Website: lowes
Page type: account-selection
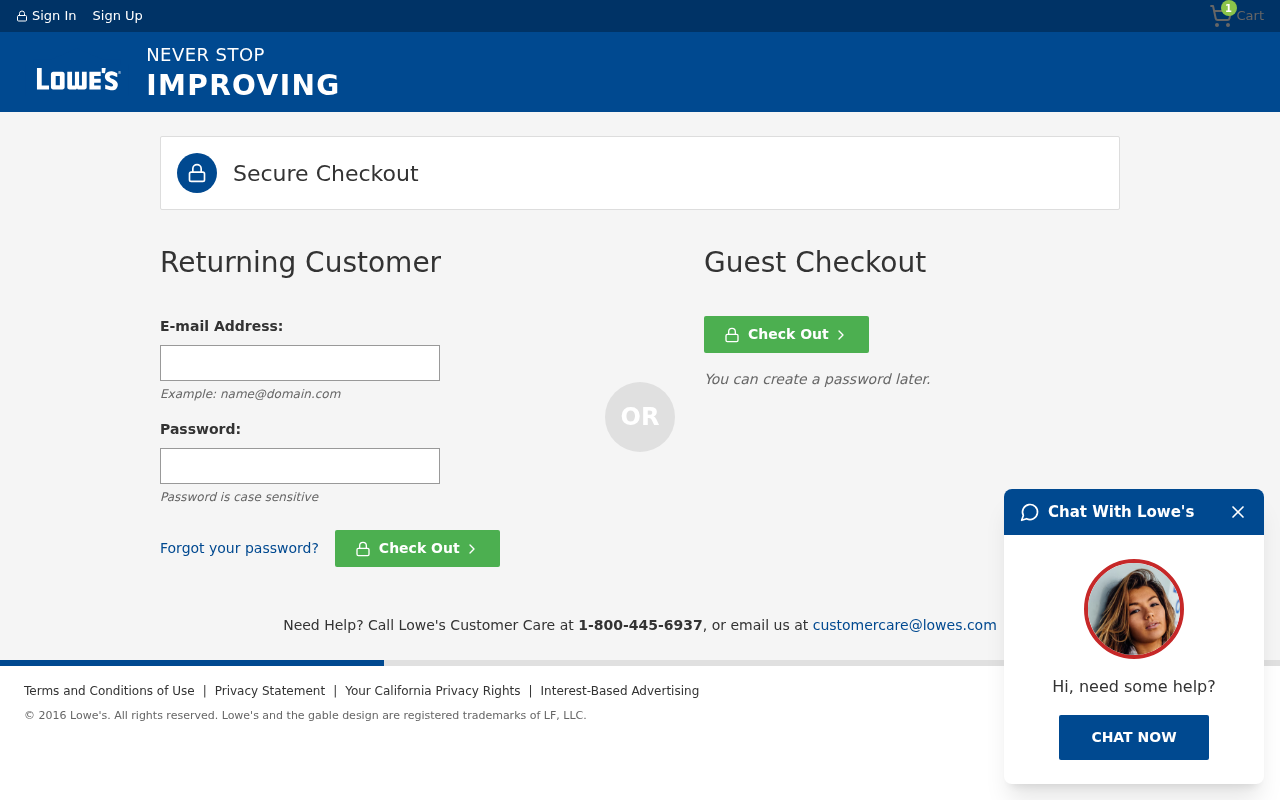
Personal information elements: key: PII_LOGIN_USERNAME
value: kelly.dunlap
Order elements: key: ORDER_NUM_ITEMS
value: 1